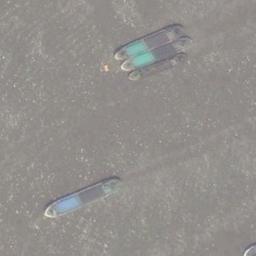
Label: ship